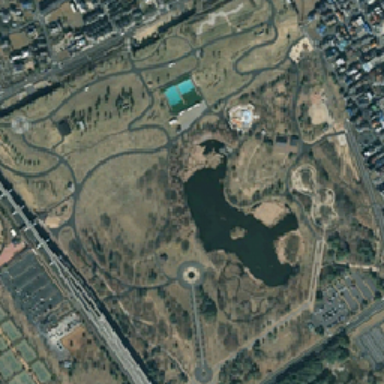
The park is surrounded by a large population .